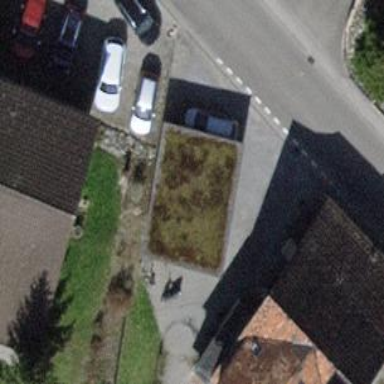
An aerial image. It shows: Garage building.